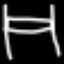
Label: bed